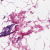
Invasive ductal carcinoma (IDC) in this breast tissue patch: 0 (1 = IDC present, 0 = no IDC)